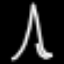
Label: The Eiffel Tower